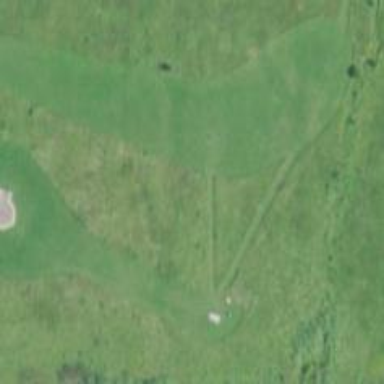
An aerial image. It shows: Disc golf course designed for leisure and sport.